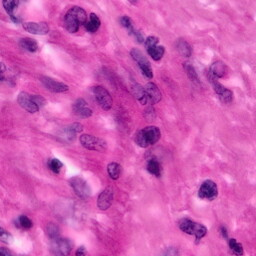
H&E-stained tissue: Pancreatic